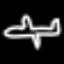
Label: airplane